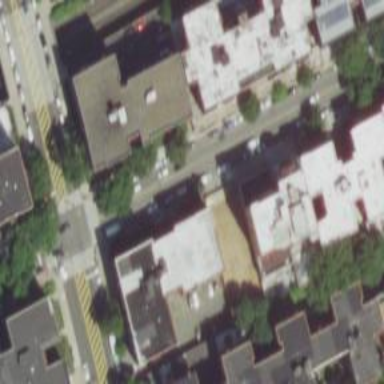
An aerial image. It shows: Building.